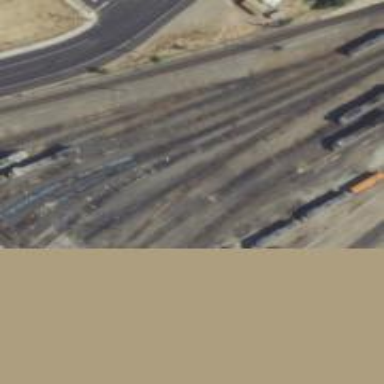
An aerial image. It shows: Abandoned railway yard.